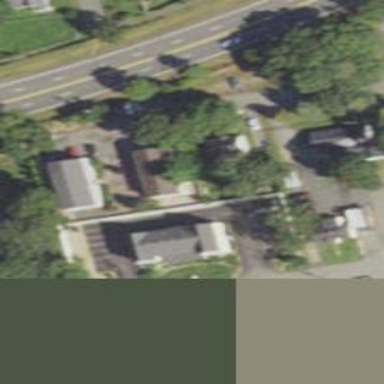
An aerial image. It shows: Healthcare clinic is depicted in the image.